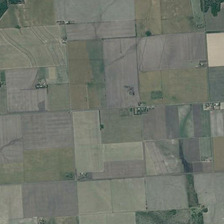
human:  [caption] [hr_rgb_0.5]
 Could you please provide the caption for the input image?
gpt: many pieces of farmlands are together .

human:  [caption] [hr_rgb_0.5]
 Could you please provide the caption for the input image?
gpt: many pieces of farmlands are together .

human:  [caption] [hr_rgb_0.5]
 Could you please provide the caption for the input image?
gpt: many pieces of farmlands are together .

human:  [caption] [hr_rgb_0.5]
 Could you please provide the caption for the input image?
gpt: many pieces of farmlands are together .

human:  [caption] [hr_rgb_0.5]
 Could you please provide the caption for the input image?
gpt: many pieces of farmlands are together .